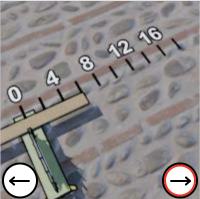
Task: length
Answer: 6
First scale value: 4.0